Field crop: maize
Growth stage: 2
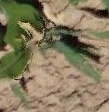
Species: maize